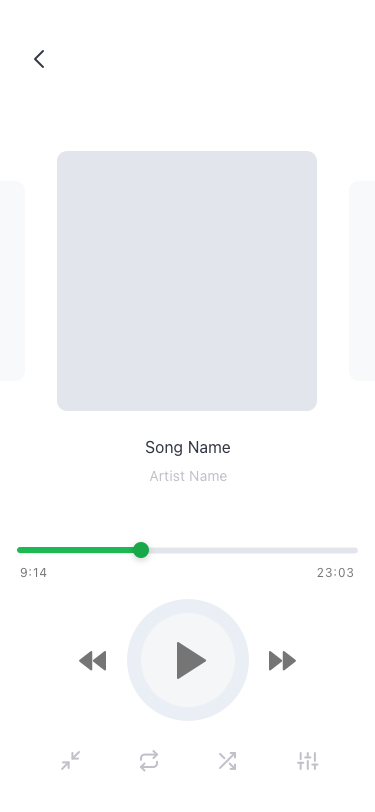
Text in this UI design:
9:14
23:03
Artist Name
Song Name